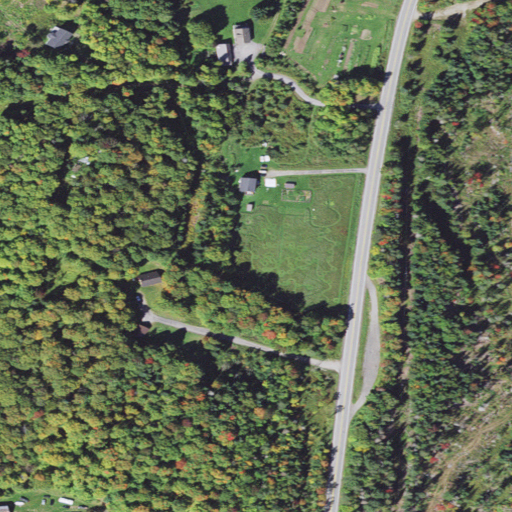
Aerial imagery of mountain in Vermont named Sheffield Heights containing deciduous forest, shrub, mixed forest, open development, low intensity development, grassland, evergreen forest, and medium intensity development